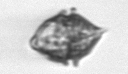
Label: Kryptoperidinium_triquetrum